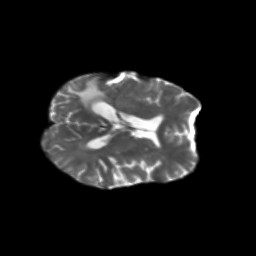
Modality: T2w
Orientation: axial
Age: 58
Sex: female
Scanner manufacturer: siemens
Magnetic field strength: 3 T
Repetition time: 5.25 s
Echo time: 0.08 s